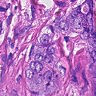
Metastatic tissue present: yes